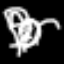
Label: chair